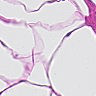
Metastatic tissue present: no